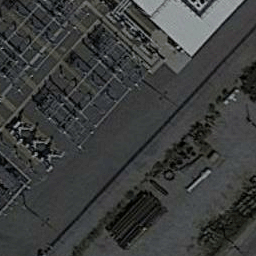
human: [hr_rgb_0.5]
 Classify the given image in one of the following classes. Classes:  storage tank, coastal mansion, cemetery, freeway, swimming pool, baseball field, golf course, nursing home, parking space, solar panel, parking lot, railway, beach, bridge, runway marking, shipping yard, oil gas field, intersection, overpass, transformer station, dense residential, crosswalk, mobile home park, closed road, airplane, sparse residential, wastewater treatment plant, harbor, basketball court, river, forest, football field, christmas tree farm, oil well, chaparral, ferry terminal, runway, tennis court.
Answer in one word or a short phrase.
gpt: transformer station